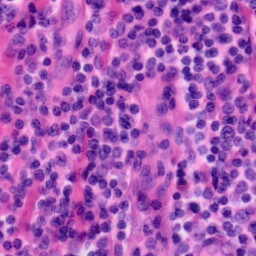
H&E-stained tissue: Tonsil